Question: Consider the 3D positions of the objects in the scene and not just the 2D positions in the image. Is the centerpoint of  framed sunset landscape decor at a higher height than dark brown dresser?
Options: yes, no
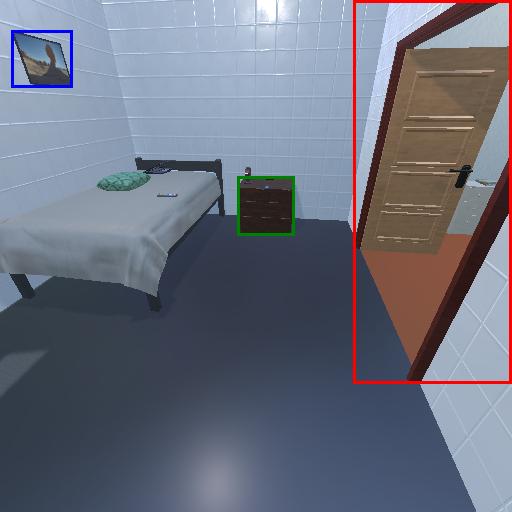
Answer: yes